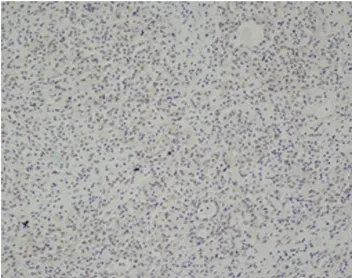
Immunohistochemical stain of the resected mass. And FIL-1 Both immunohistochemical stain were in 100xmagnification.
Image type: pathology (immunostaining)